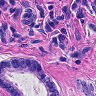
Metastatic tissue present: yes